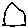
Label: house